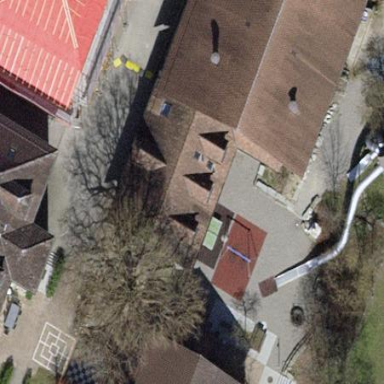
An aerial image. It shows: Building with tile roof.